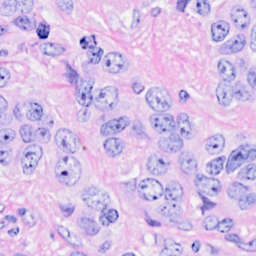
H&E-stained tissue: Breast